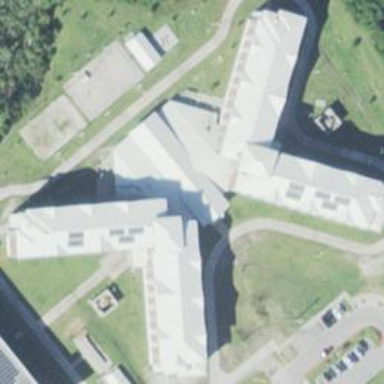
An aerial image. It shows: Military barracks building.